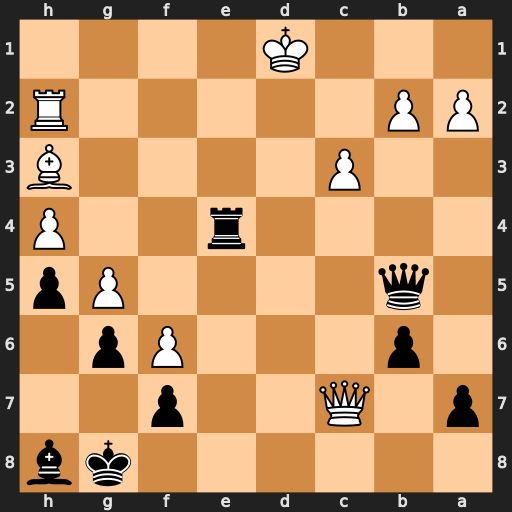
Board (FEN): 6kb/p1Q2p2/1p3Pp1/1q4Pp/4r2P/2P4B/PP5R/3K4
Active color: b
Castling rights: -
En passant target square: -
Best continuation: Qd3+ Rd2 Qb1#